Field crop: tomato
Growth stage: 1
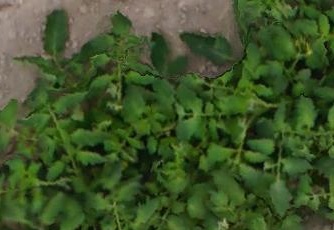
Species: tomato